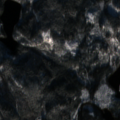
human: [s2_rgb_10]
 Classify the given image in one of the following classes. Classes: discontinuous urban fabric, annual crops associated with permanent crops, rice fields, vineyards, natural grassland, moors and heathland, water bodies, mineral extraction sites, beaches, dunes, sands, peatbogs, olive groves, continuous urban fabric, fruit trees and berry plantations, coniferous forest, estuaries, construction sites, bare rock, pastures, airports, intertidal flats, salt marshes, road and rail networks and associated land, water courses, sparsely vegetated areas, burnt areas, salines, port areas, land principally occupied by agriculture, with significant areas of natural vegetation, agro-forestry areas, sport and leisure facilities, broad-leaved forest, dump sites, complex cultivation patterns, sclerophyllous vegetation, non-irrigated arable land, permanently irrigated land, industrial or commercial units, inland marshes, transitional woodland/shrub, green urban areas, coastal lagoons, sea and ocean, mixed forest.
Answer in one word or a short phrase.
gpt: coniferous forest, mixed forest, transitional woodland/shrub